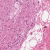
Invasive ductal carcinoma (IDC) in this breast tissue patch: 0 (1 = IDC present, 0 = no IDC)